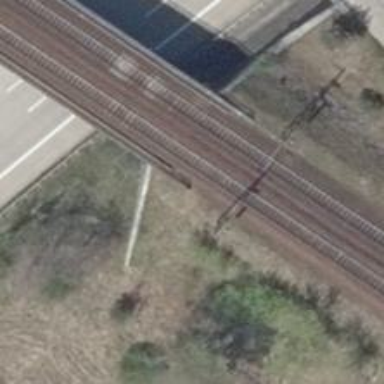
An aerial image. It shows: Bridge with electrified railway tracks featuring contact line.